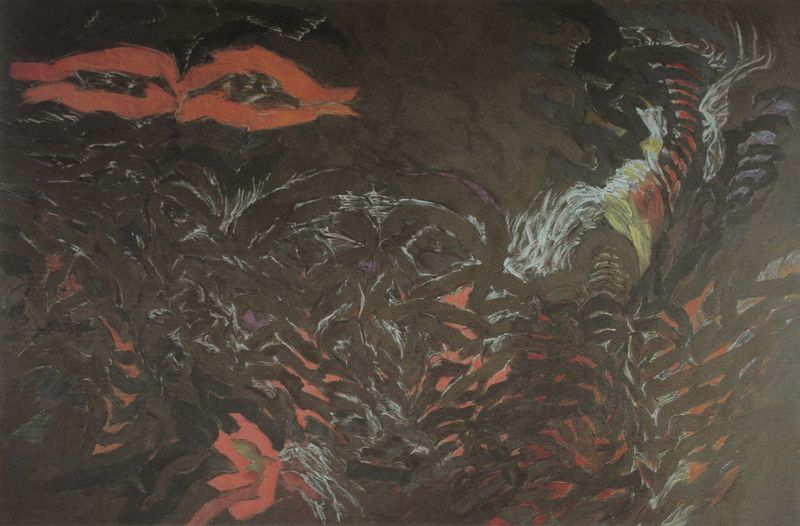
Titel: Sommernachtstraum
Künstler: Hann Trier
Standort: Köln
Institution: Museum Ludwig
Schlagwörter: blau, blätter, dunkel, himmel, meer, vogel, wasser, bäume, gelb, grün, bewegung, blume, blumen, braun, grau, hell, nacht, orange, schwarz, weiss, blüten, rot, symbolismus, augen, federn, natur, gebüsch, auge, pflanzen, lippen, wald, früchte, wellen, düster, abstrakt, formen, versteckt, maske, eule, karneval, fische, schleichen, expressionimus, abstrakt brile, karnevall, rascheln, unterwasserpflanzen